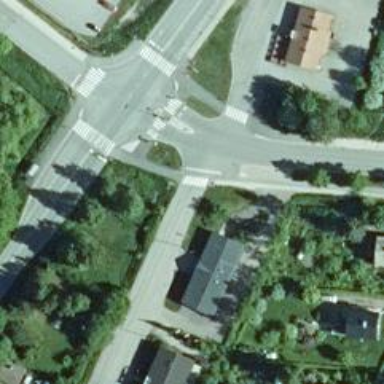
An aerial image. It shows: Road with "give way" sign.